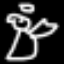
Label: angel